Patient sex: M
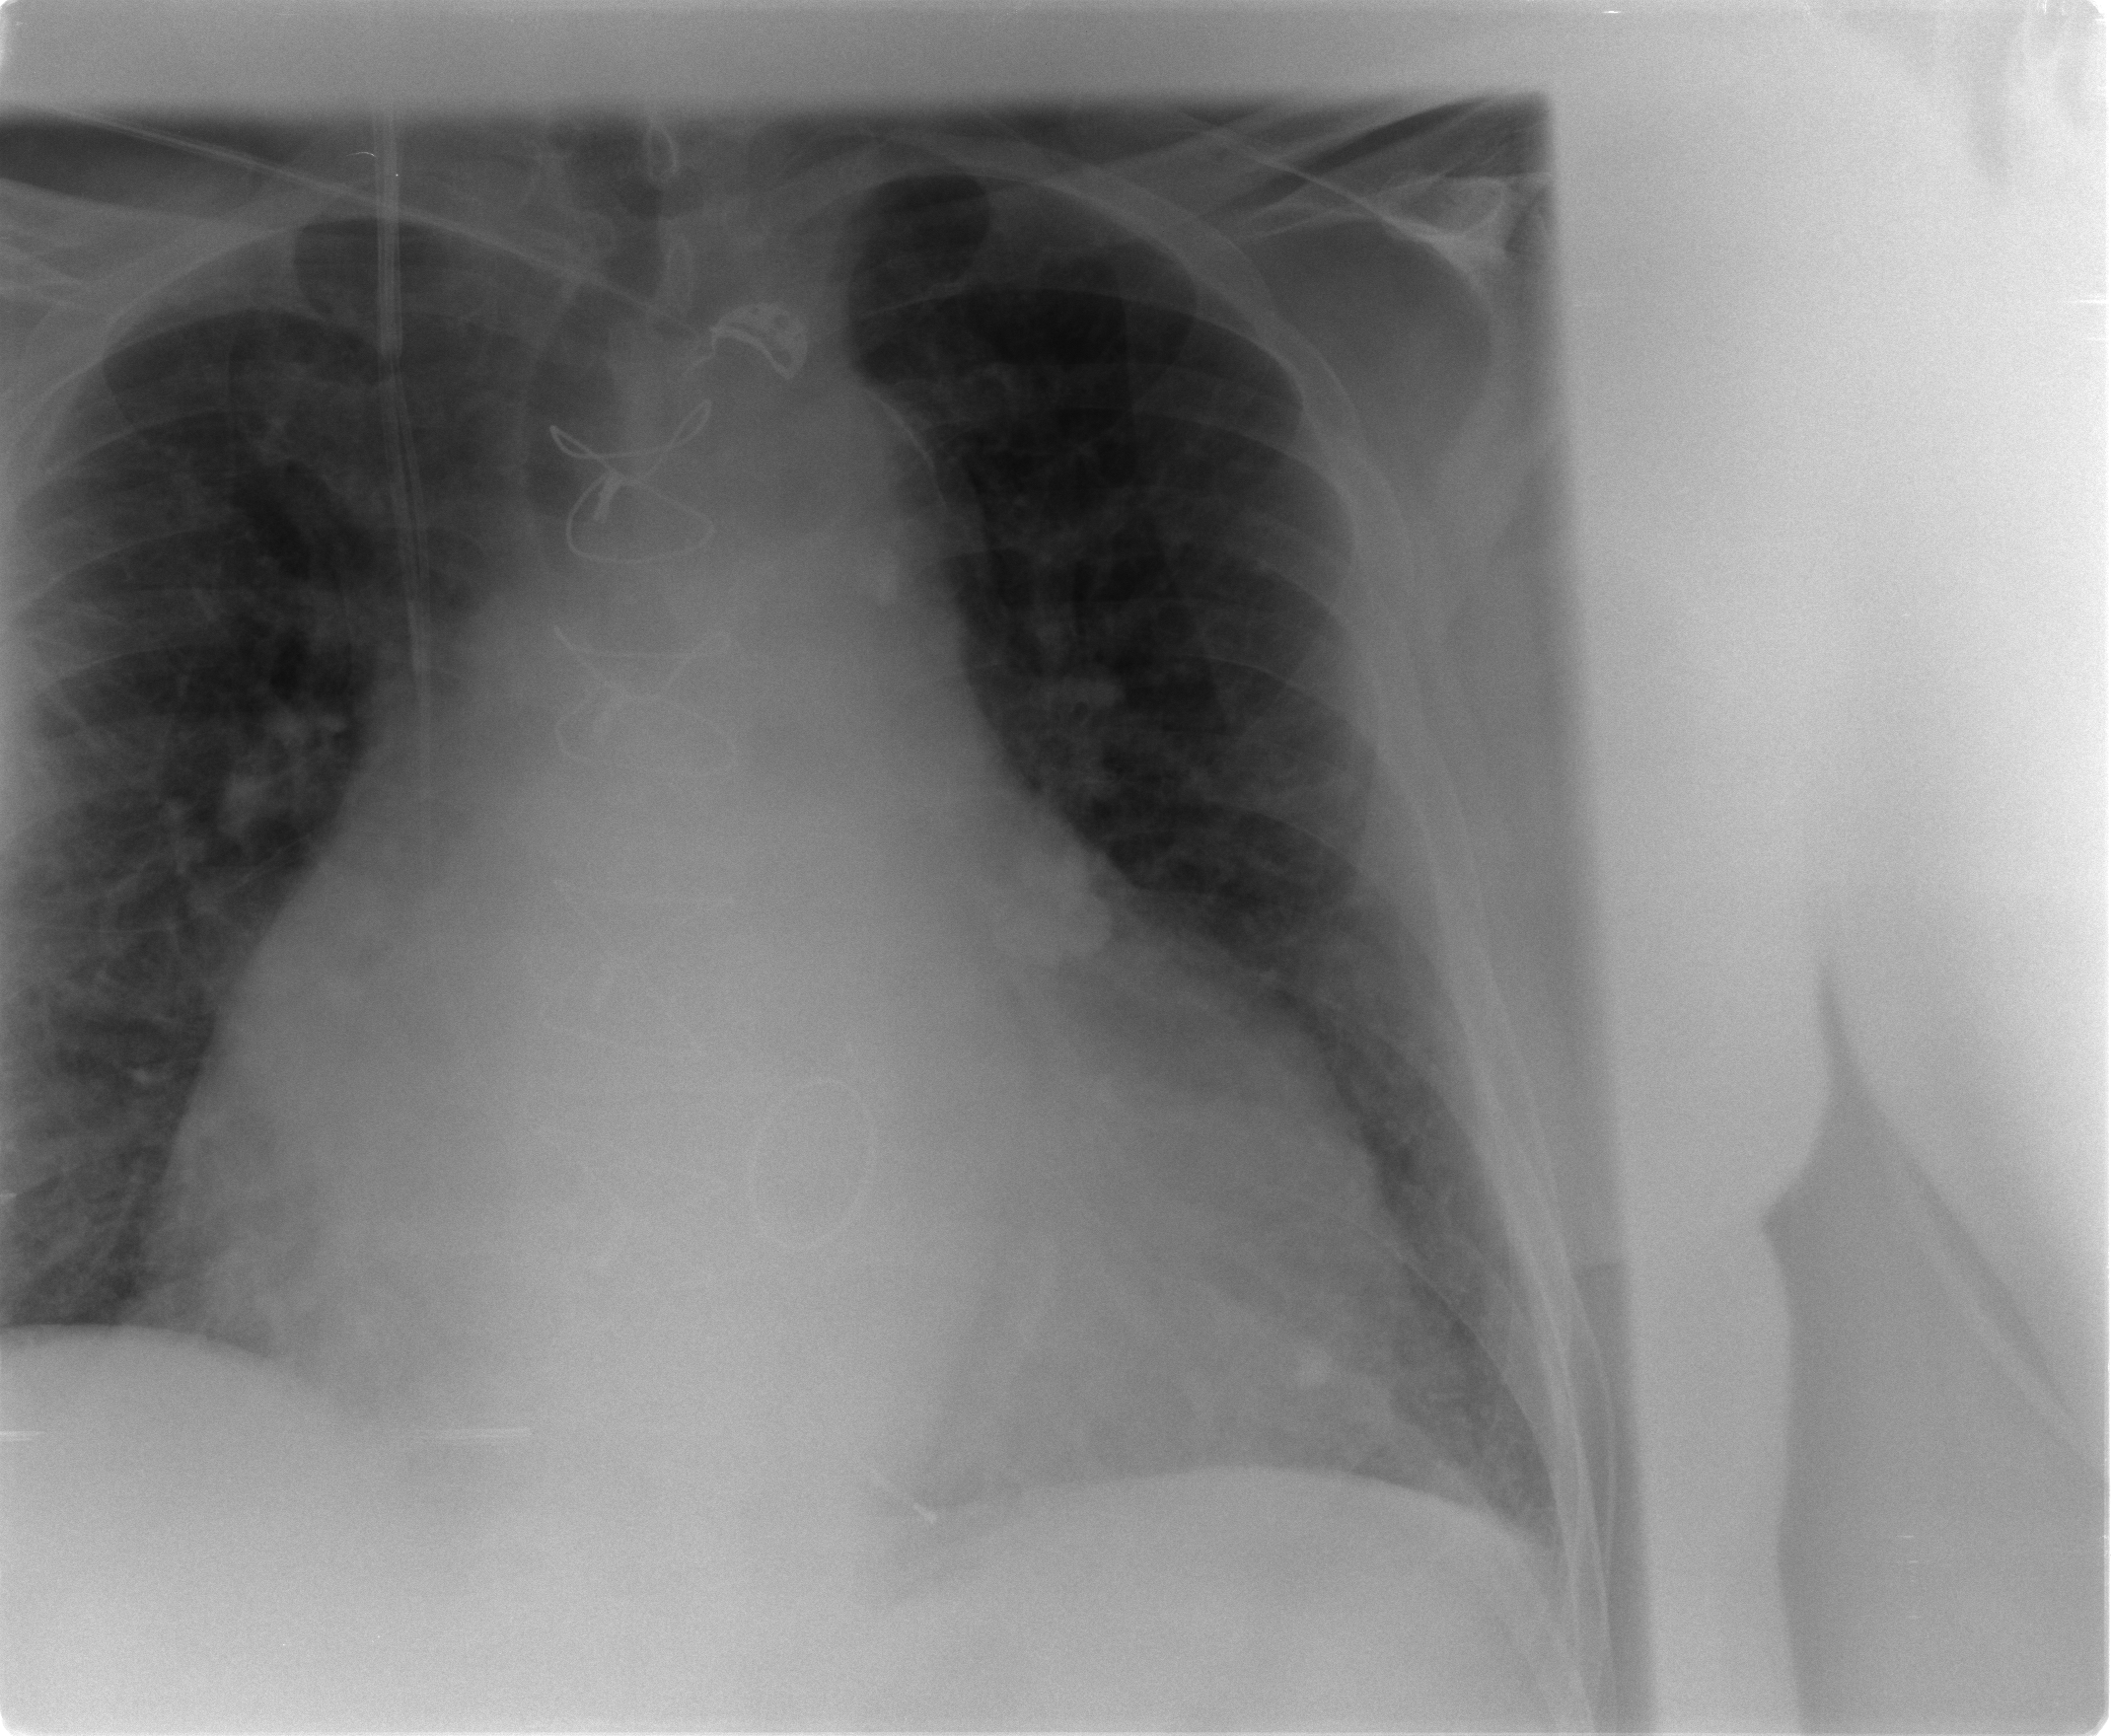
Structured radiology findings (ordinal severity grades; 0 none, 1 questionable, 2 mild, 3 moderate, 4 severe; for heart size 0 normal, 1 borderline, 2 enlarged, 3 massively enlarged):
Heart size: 3
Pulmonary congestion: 3
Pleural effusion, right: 0
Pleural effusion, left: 0
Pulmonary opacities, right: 0
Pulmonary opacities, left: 0
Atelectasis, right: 0
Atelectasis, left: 0